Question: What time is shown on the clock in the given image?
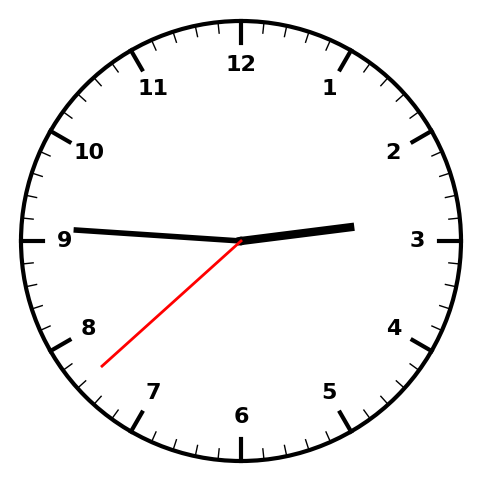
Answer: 02:45:38